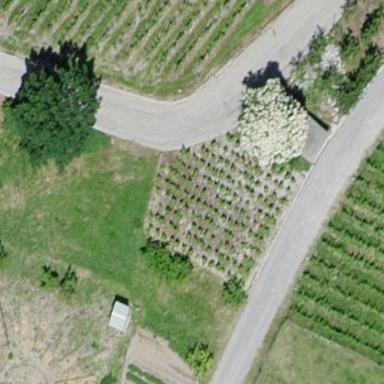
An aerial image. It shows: Vineyard.